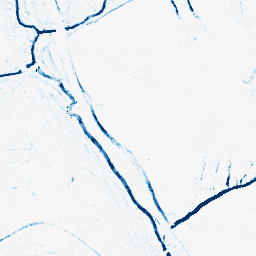
Category: morphological
Decomposition family: morphological_rect
Decomposition parameters: operation: closing
width: 5
height: 5
Upsampling method: bicubic_16x
Upsampling parameters: scale: 16
Upsampling scale: 16